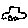
Label: car